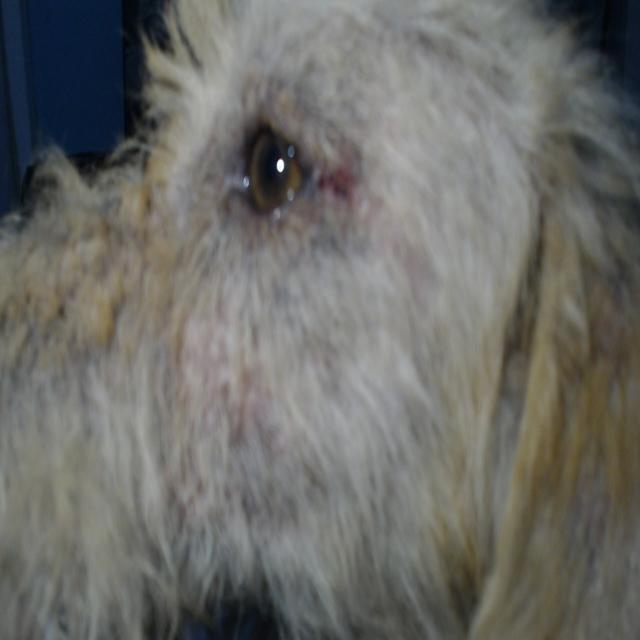
Canine demodicosis (Demodex mange) — caused by Demodex canis mites. Presents with alopecia, follicular papules, pustules, and comedones. Often localized on face and forelimbs.